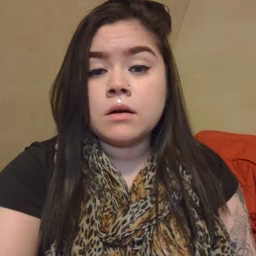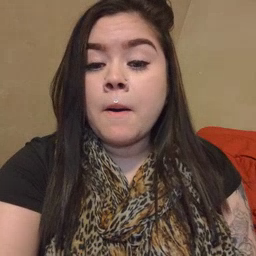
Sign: blue